Question: I have a database table that has multiple codes in one column that correspond to certain values in another column. For example, a particular code in column A corresponds to a value in column B. There are thousands of duplicate entries in column A that correspond to different values in column B. I want to add up all of the values in column B that have the particular code in column A, while only keeping one copy of the code from column A. You may think of the columns as key-value pairs, where column A contains the key and column B contains the value.
Basically, I want to add all the values in column B where column A is a specific value, and I want to do for this all of the unique "keys" in column A. I'm sure that this is a simple task; however, I am pretty new to SQL. Any help would be greatly appreciated.
<URL>

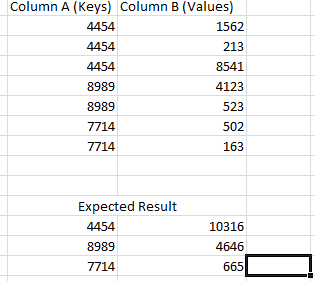
Answer: This should work:
'''
SELECT
A,
SUM(B) AS sum_b
FROM [yourTable]
GROUP BY A
'''